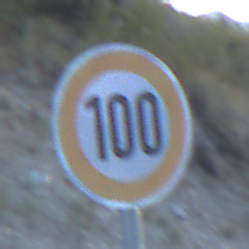
Verkehrszeichen: Geschwindigkeit100
Umgebung: Outdoor, RoadRail
Tageszeit: SunriseSunset
Wetter: Clear
Licht: Natural
Jahreszeit: NotSpecified
Kontrast: LowContrast